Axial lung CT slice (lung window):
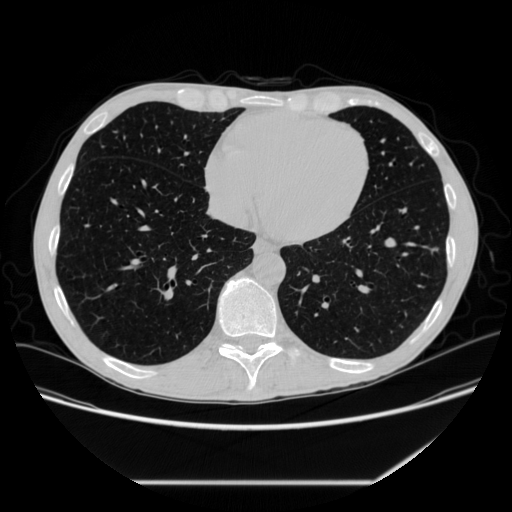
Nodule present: no